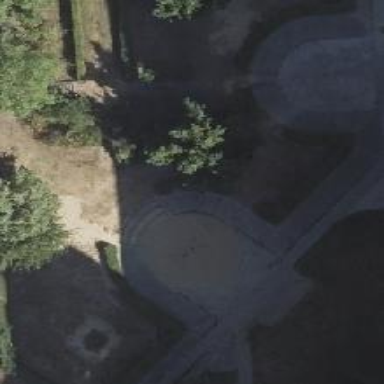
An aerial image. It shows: Playground area for leisure activities on the land.